Question: I'm developing a map that is a radar, so it's not a map!
My idea setting markers on a invisible map, and instead of the classic map, set this image:

So, the green points would be the markers set as LAT / LON but you can't see the map, but you can see a picture.
Thanks in advance.
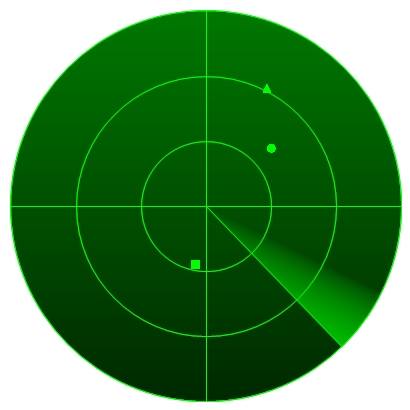
Answer: i have done something like this in one of my project. i had created custom ImageView, pass lat longs and draw on the bitmap set to that ImageView.
my requirement was to draw lat long on US map.
so, you can create a custom ImageView which holds your radar image. and pass List of lat longs to that class to draw the points on the radar image.
here's my custom ImageView class.
'''
public class MapImageView extends ImageView{
private float latitudeTop, latitudeBottom, longitudeRight, longitudeLeft;
private List<Float> points = new ArrayList<Float>();
private Paint pointPaint;
private Matrix pointMatrix = new Matrix();
public MapImageView(Context context, AttributeSet attrs) {
super(context, attrs);
init();
}
private void init() {
pointPaint = new Paint();
pointPaint.setAntiAlias(true);
pointPaint.setStrokeCap(Cap.ROUND);
pointPaint.setColor(Color.WHITE);
pointPaint.setStrokeWidth(2.5f);
}
public void setBounds(float latitudeTop, float latitudeBottom, float longitudeLeft, float longitudeRight) {
this.latitudeTop = latitudeTop;
this.latitudeBottom = latitudeBottom;
this.longitudeLeft = longitudeLeft;
this.longitudeRight = longitudeRight;
}
public void addPoint(float latitude, float longitude) {
points.add(longitude);
points.add(latitude);
invalidate();
}
public void setPoints(List<Float> points){
this.points = points;
LogMsg.d("PP GOT "+this.points.size());
invalidate();
}
@Override
protected void onMeasure(int widthMeasureSpec, int heightMeasureSpec) {
super.onMeasure(widthMeasureSpec, heightMeasureSpec);
LogMsg.d("Image: -latitude: "+latitudeTop+" longitude: "+longitudeLeft);
LogMsg.d("width: "+getMeasuredWidth()/(longitudeRight-longitudeLeft)+" Height: "+getMeasuredHeight()/(latitudeBottom-latitudeTop));
pointMatrix.reset();
pointMatrix.postTranslate(-longitudeLeft, -latitudeTop);
pointMatrix.postScale(getMeasuredWidth()/(longitudeRight-longitudeLeft),getMeasuredHeight()/(latitudeBottom-latitudeTop));
}
@Override
protected void onDraw(Canvas canvas) {
super.onDraw(canvas);
canvas.drawPoints(mapPoints(), pointPaint);
}
private float[] mapPoints() {
float[] pts = new float[points.size()];
for (int i = 0; i < points.size(); i++) {
pts[i] = points.get(i);
}
pointMatrix.mapPoints(pts);
return pts;
}
}
'''
Here's setting bound from onCreate(), setting bound is actually the lat and longs of US Map.
'''
mMapAppStats.setBounds(49.066668f, 25.482951f, -124.962159f, -65.932619f);
'''
Then you can add points to this imageview like this.
'''
for ( int i = 0 ; i < appStatsLocations.size(); i++) {
mMapAppStats.addPoint(Float.parseFloat(appStatsLocations.get(i).getLatitude()), Float.parseFloat(appStatsLocations.get(i).getLongitude()));
}
'''
here's the XML.
'''
<...MapImageView
android:id="@+id/mapAppStats"
android:layout_width="wrap_content"
android:layout_height="wrap_content"
android:layout_below="@+id/btnAppStatsViewTeamNFriends"
android:scaleType="fitXY"
android:src="@drawable/usmapnew" />
'''
You can get some idea from this to solve your problem.